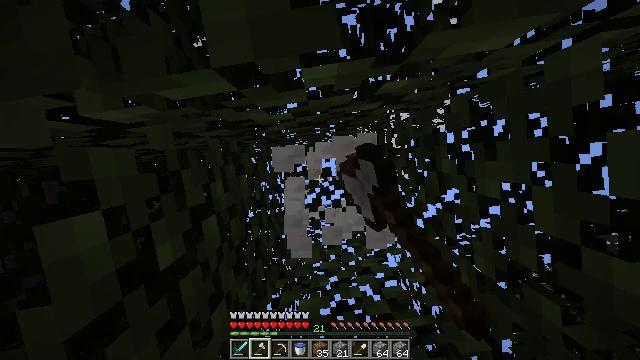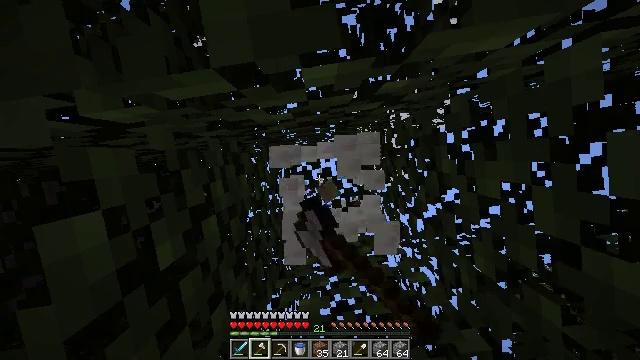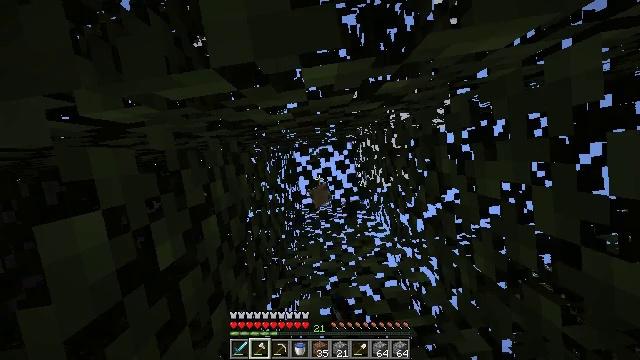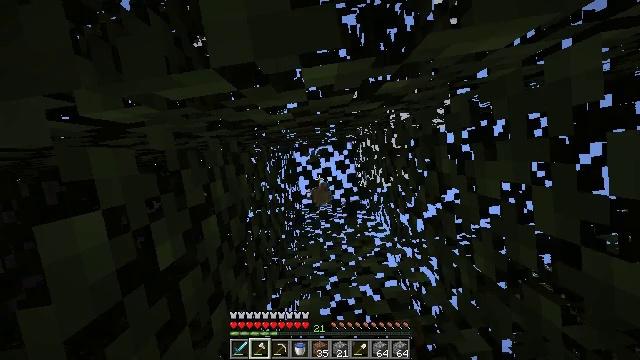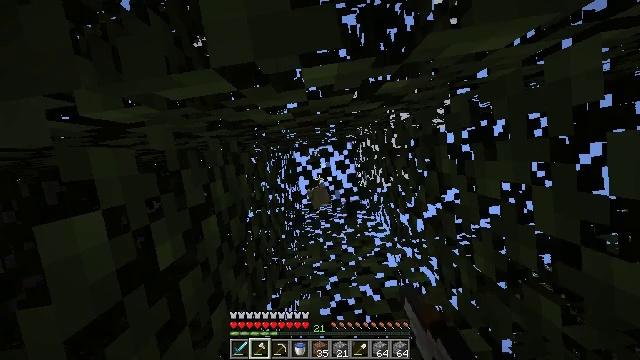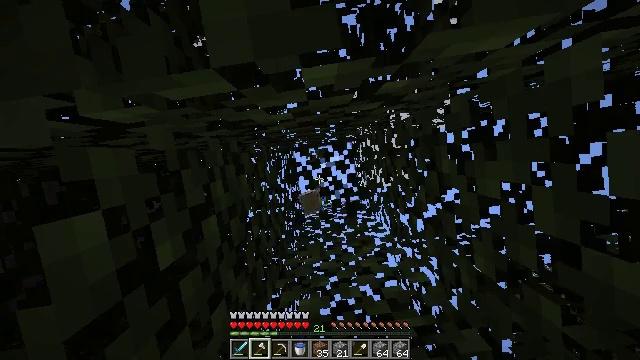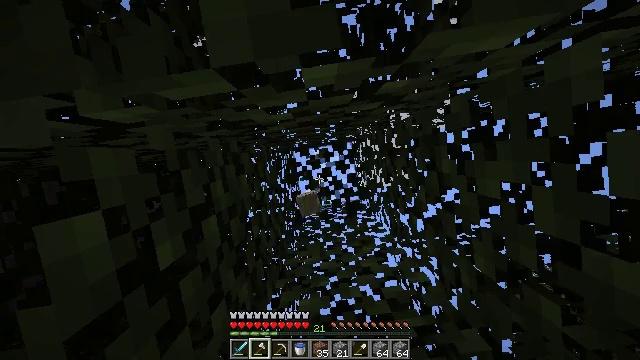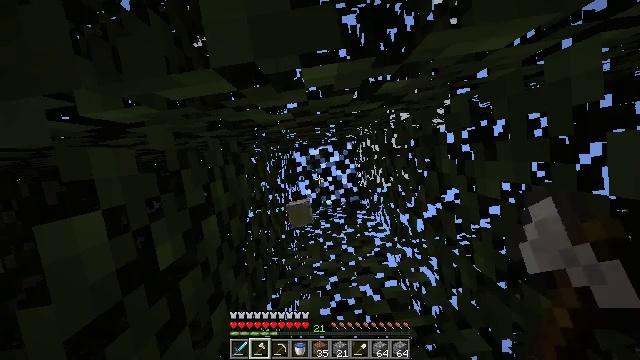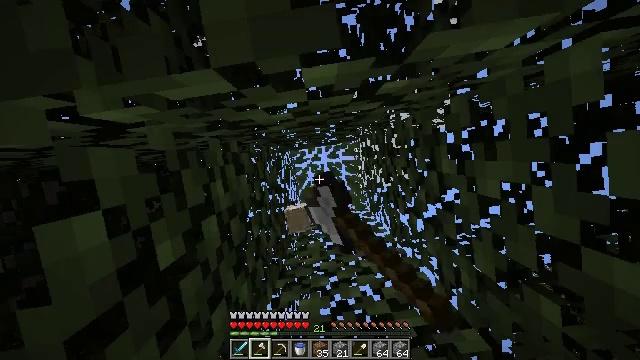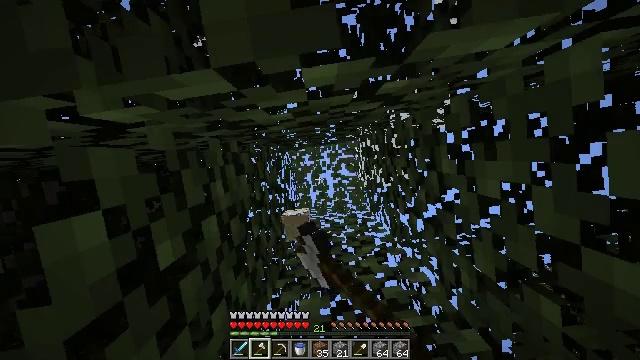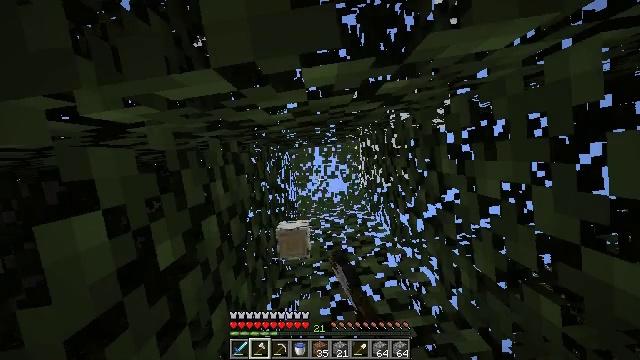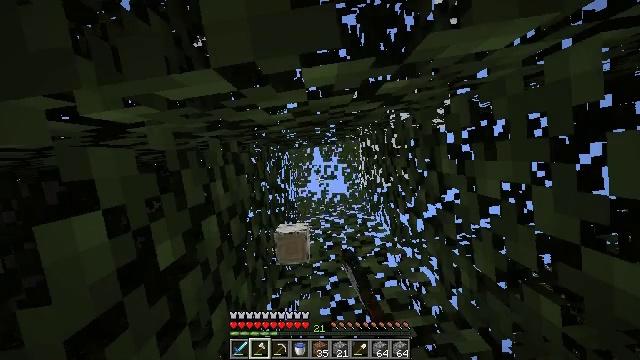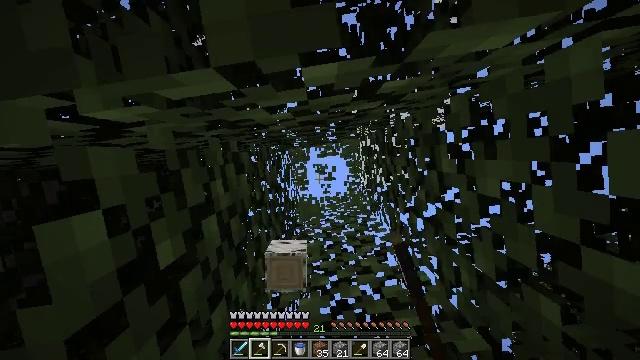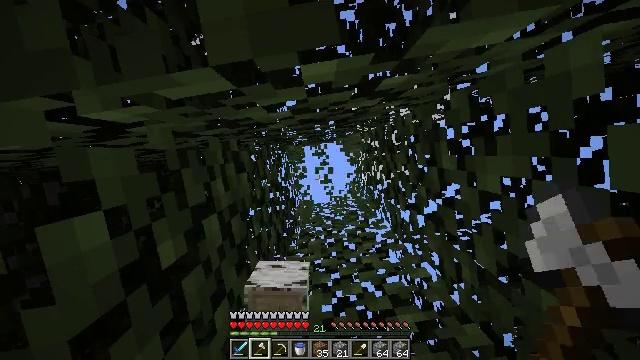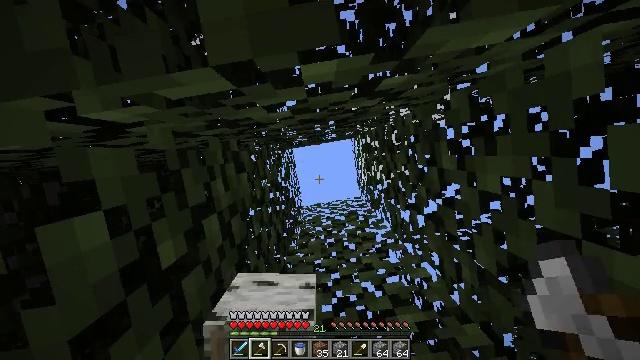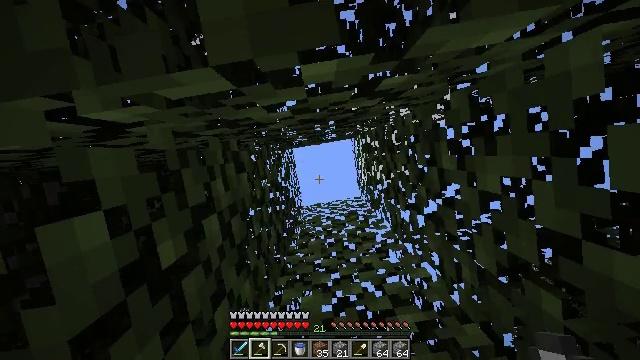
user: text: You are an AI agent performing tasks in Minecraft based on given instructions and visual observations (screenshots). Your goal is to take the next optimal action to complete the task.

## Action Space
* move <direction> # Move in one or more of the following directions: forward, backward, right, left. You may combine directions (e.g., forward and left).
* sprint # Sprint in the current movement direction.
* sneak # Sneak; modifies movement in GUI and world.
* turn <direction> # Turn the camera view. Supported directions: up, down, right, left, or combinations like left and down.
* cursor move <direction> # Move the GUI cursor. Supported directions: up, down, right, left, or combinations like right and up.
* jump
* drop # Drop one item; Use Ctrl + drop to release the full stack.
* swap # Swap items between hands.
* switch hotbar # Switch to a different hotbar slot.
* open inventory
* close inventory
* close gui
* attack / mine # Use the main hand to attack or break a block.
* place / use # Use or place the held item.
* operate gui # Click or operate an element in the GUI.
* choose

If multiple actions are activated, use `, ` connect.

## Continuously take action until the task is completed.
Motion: motion action
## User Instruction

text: Remove birch leaves from trees.
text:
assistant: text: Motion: attack / mine
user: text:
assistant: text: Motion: attack / mine
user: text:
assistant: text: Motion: attack / mine
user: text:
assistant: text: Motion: attack / mine
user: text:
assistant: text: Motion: attack / mine
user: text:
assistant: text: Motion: attack / mine
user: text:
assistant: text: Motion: attack / mine
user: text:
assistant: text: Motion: attack / mine
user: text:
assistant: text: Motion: attack / mine
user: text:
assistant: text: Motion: attack / mine
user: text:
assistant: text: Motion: attack / mine
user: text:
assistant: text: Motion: attack / mine
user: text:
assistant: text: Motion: attack / mine
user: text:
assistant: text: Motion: attack / mine
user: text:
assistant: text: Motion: attack / mine
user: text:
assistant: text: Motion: attack / mine
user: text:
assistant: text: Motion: attack / mine
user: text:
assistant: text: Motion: attack / mine
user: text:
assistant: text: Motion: turn left and down
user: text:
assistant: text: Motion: turn left and down
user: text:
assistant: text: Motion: turn left and down
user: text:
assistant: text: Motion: turn left and down
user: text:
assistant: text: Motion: turn left and down
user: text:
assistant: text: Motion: turn left and down
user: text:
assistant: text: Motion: turn left and down
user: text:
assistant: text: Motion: turn left and down
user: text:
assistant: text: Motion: turn left and down
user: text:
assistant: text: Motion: no_op
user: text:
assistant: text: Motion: no_op
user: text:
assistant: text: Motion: turn up